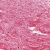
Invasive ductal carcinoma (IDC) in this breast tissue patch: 0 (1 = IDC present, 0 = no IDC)